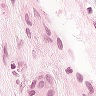
Metastatic tissue present: yes